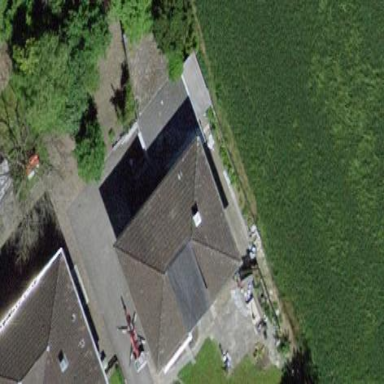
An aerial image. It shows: Building with hipped roof shape.